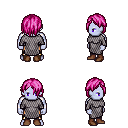
a pixel art fantasy rpg character, male body template, dark elf, purple skin, chain mail, gold greaves, pink bangs hairstyle, brown shoes, four views (front, back, left, right), 2x2 character sprite sheet, small pixel art, hard edges, no anti-aliasing